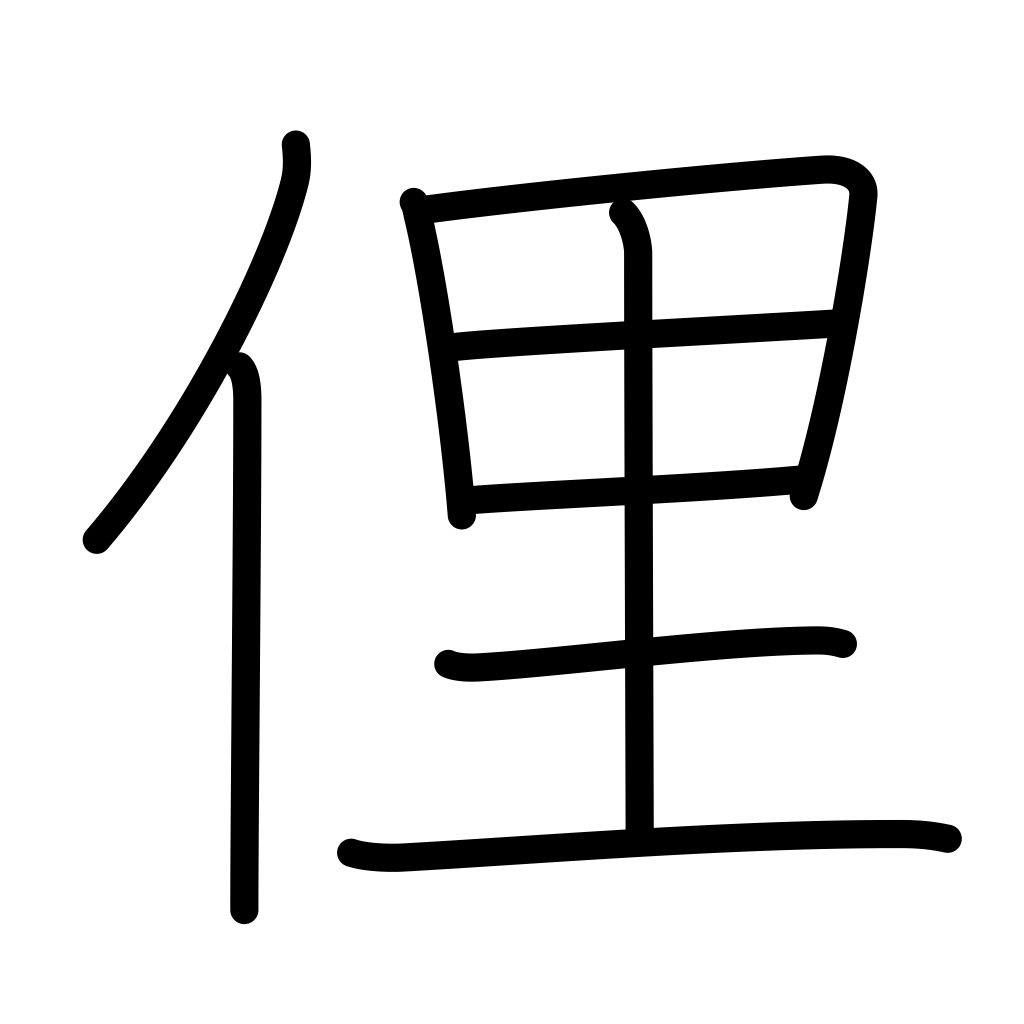
Meaning: rustic, ill mannered